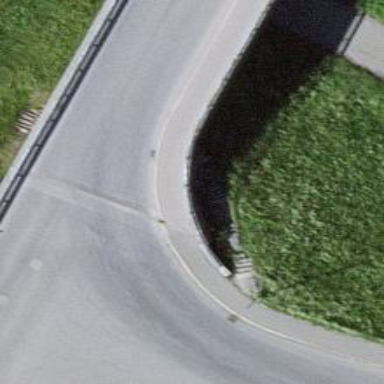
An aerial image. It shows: Road with steps.